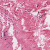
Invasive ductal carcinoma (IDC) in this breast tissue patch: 1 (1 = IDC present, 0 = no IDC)